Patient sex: M
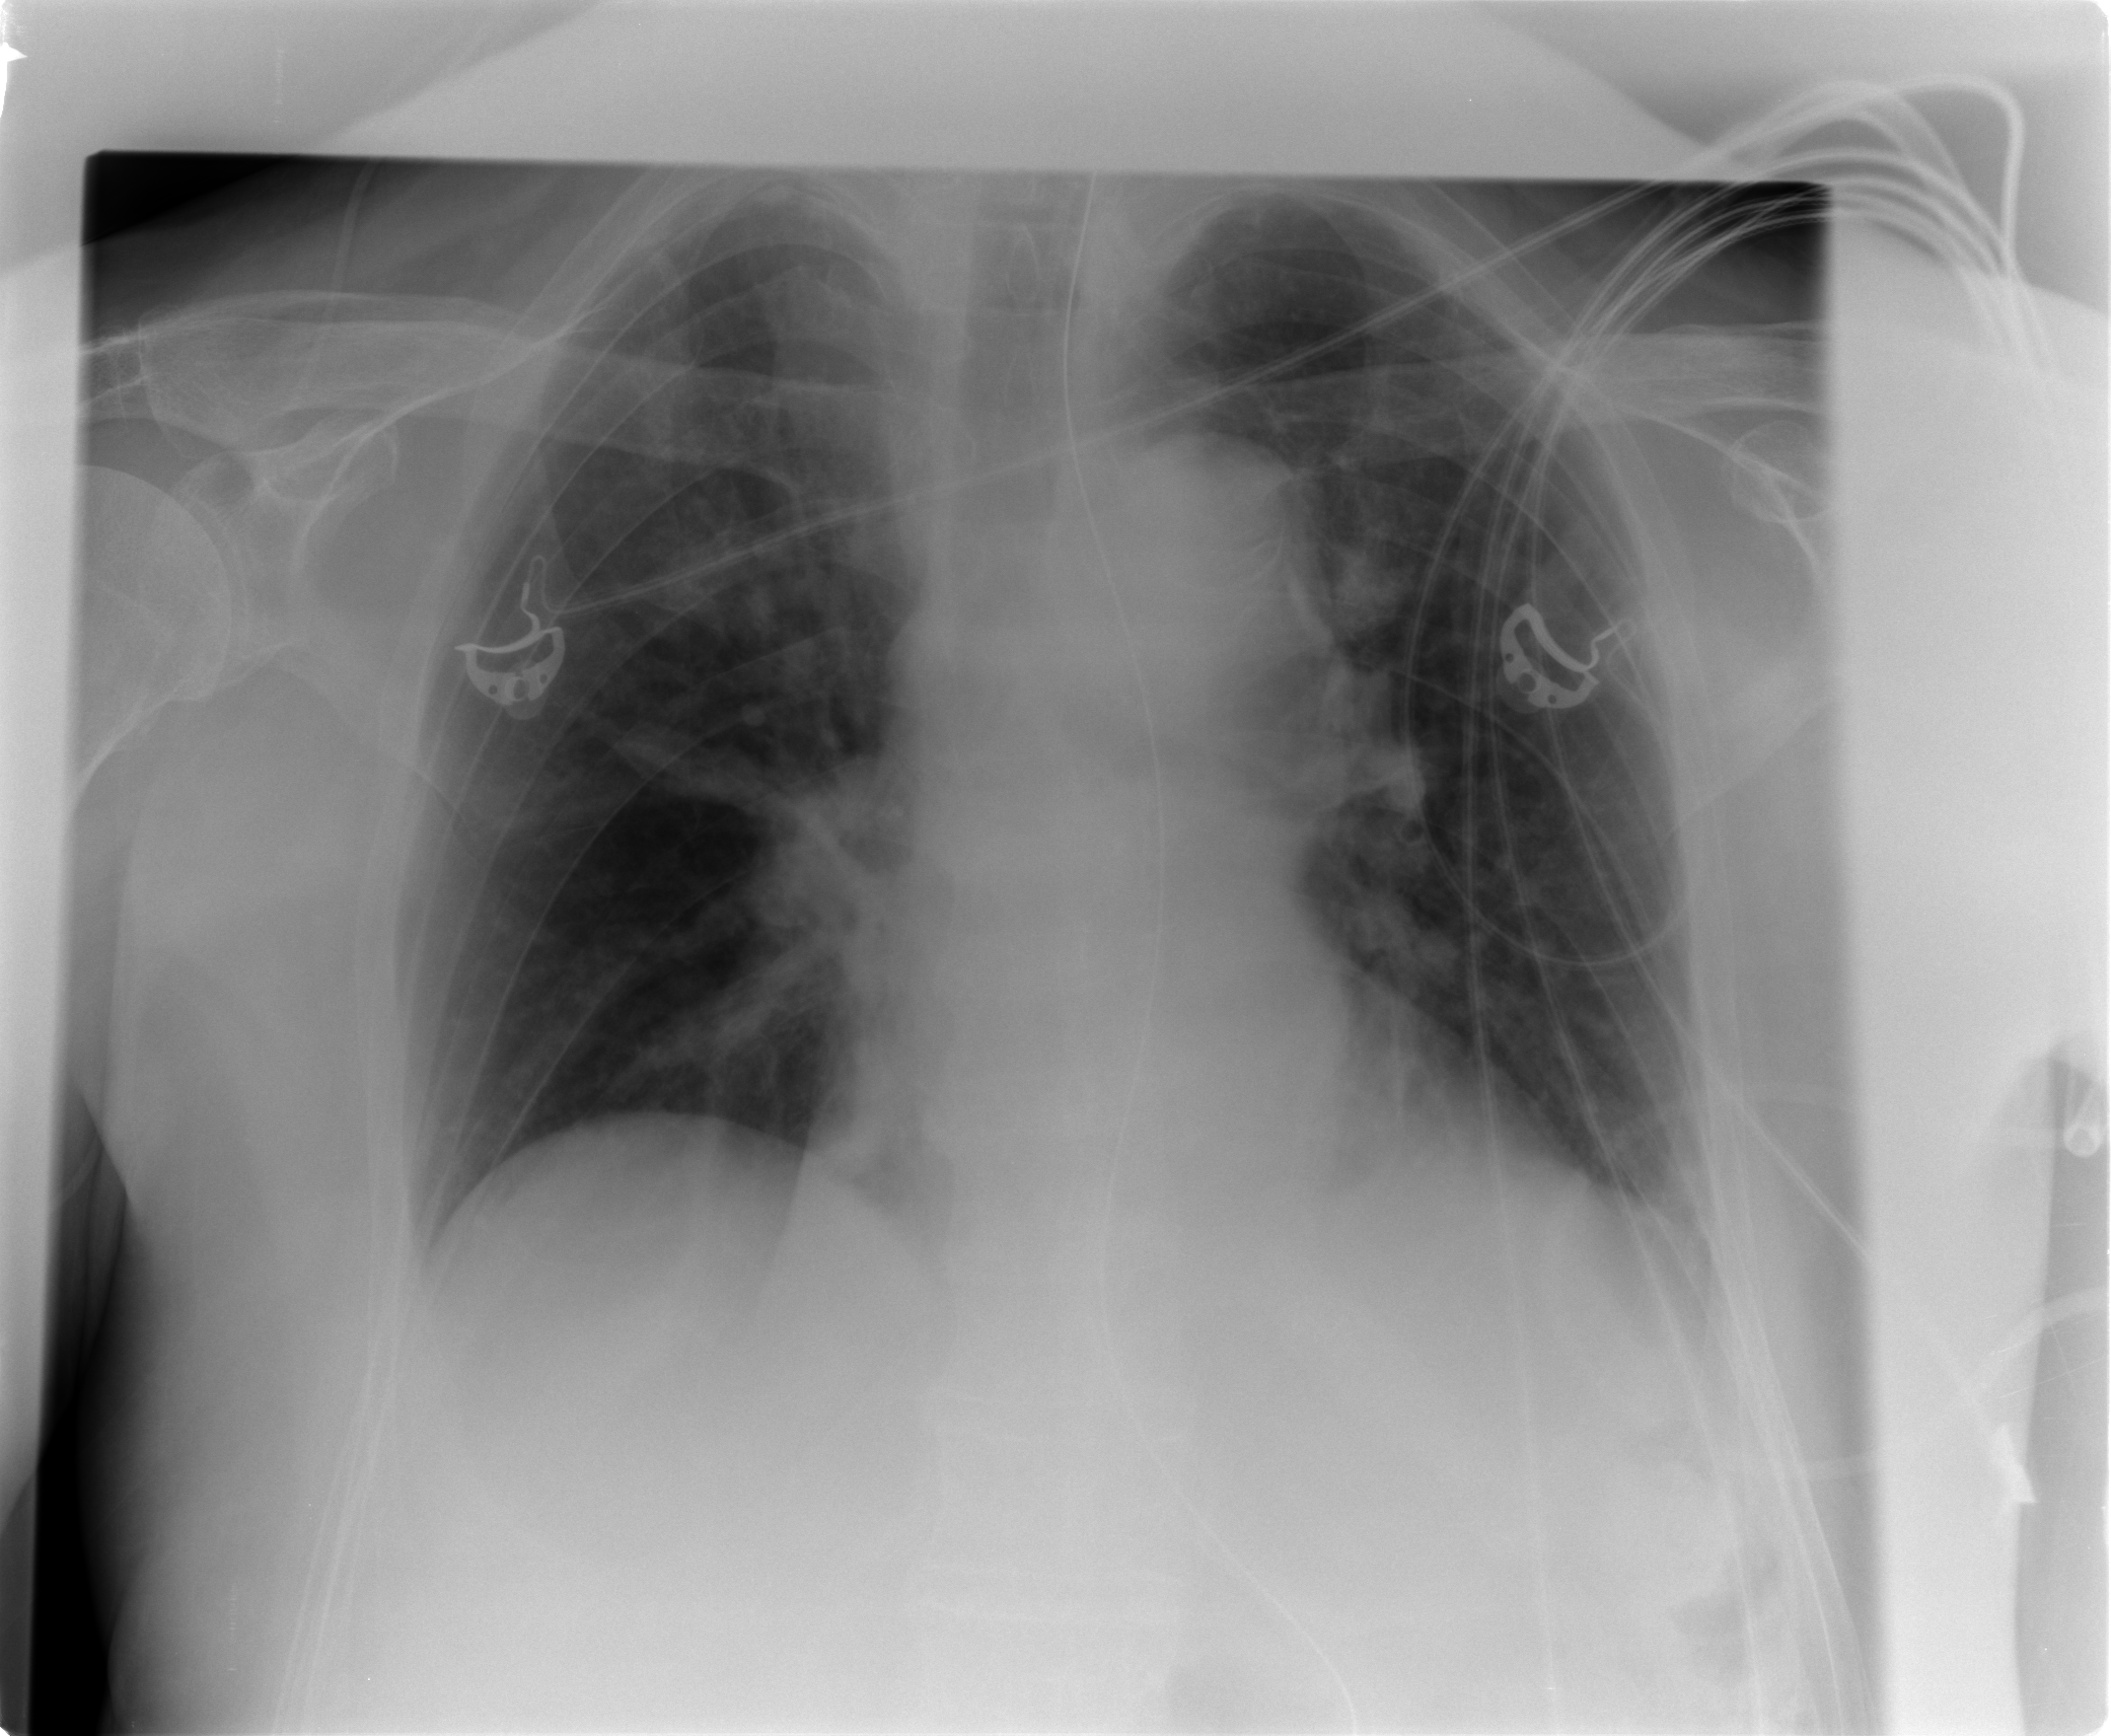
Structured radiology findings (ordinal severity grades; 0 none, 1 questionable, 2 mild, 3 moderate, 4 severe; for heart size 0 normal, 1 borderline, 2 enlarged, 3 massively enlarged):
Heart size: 1
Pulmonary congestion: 2
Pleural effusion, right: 0
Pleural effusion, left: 1
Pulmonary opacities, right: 2
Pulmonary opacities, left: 0
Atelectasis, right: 2
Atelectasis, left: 2